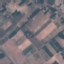
Label: PermanentCrop